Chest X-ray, AP view. Patient: 66 years old, sex M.
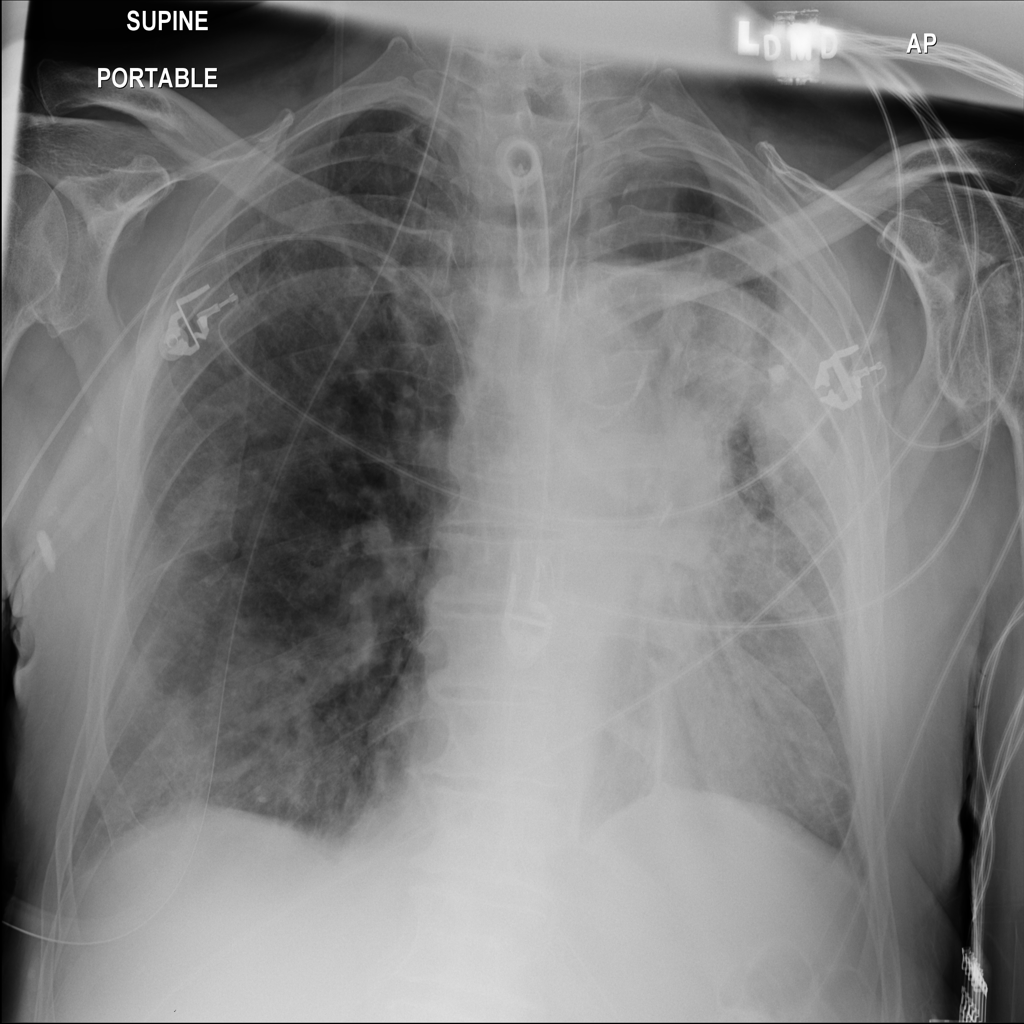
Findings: Infiltration